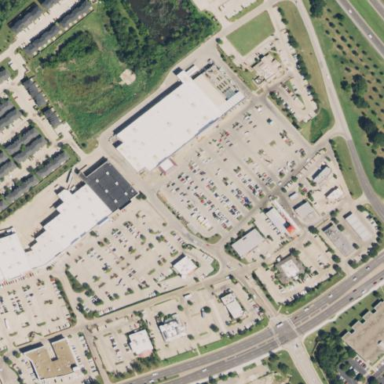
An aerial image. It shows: Retail area.